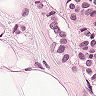
Metastatic tissue present: yes